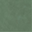
Piece: xx